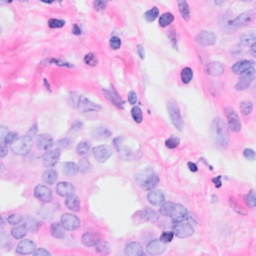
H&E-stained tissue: Breast